Interaction volume radius: 5 \u00c5
Interaction volume height: 45 \u00c5
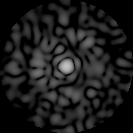
Disorder parameter: 0.846